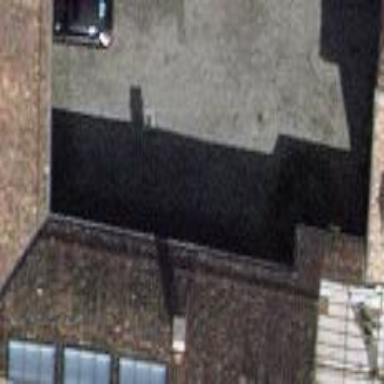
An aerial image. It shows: View of roof of building.